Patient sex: M
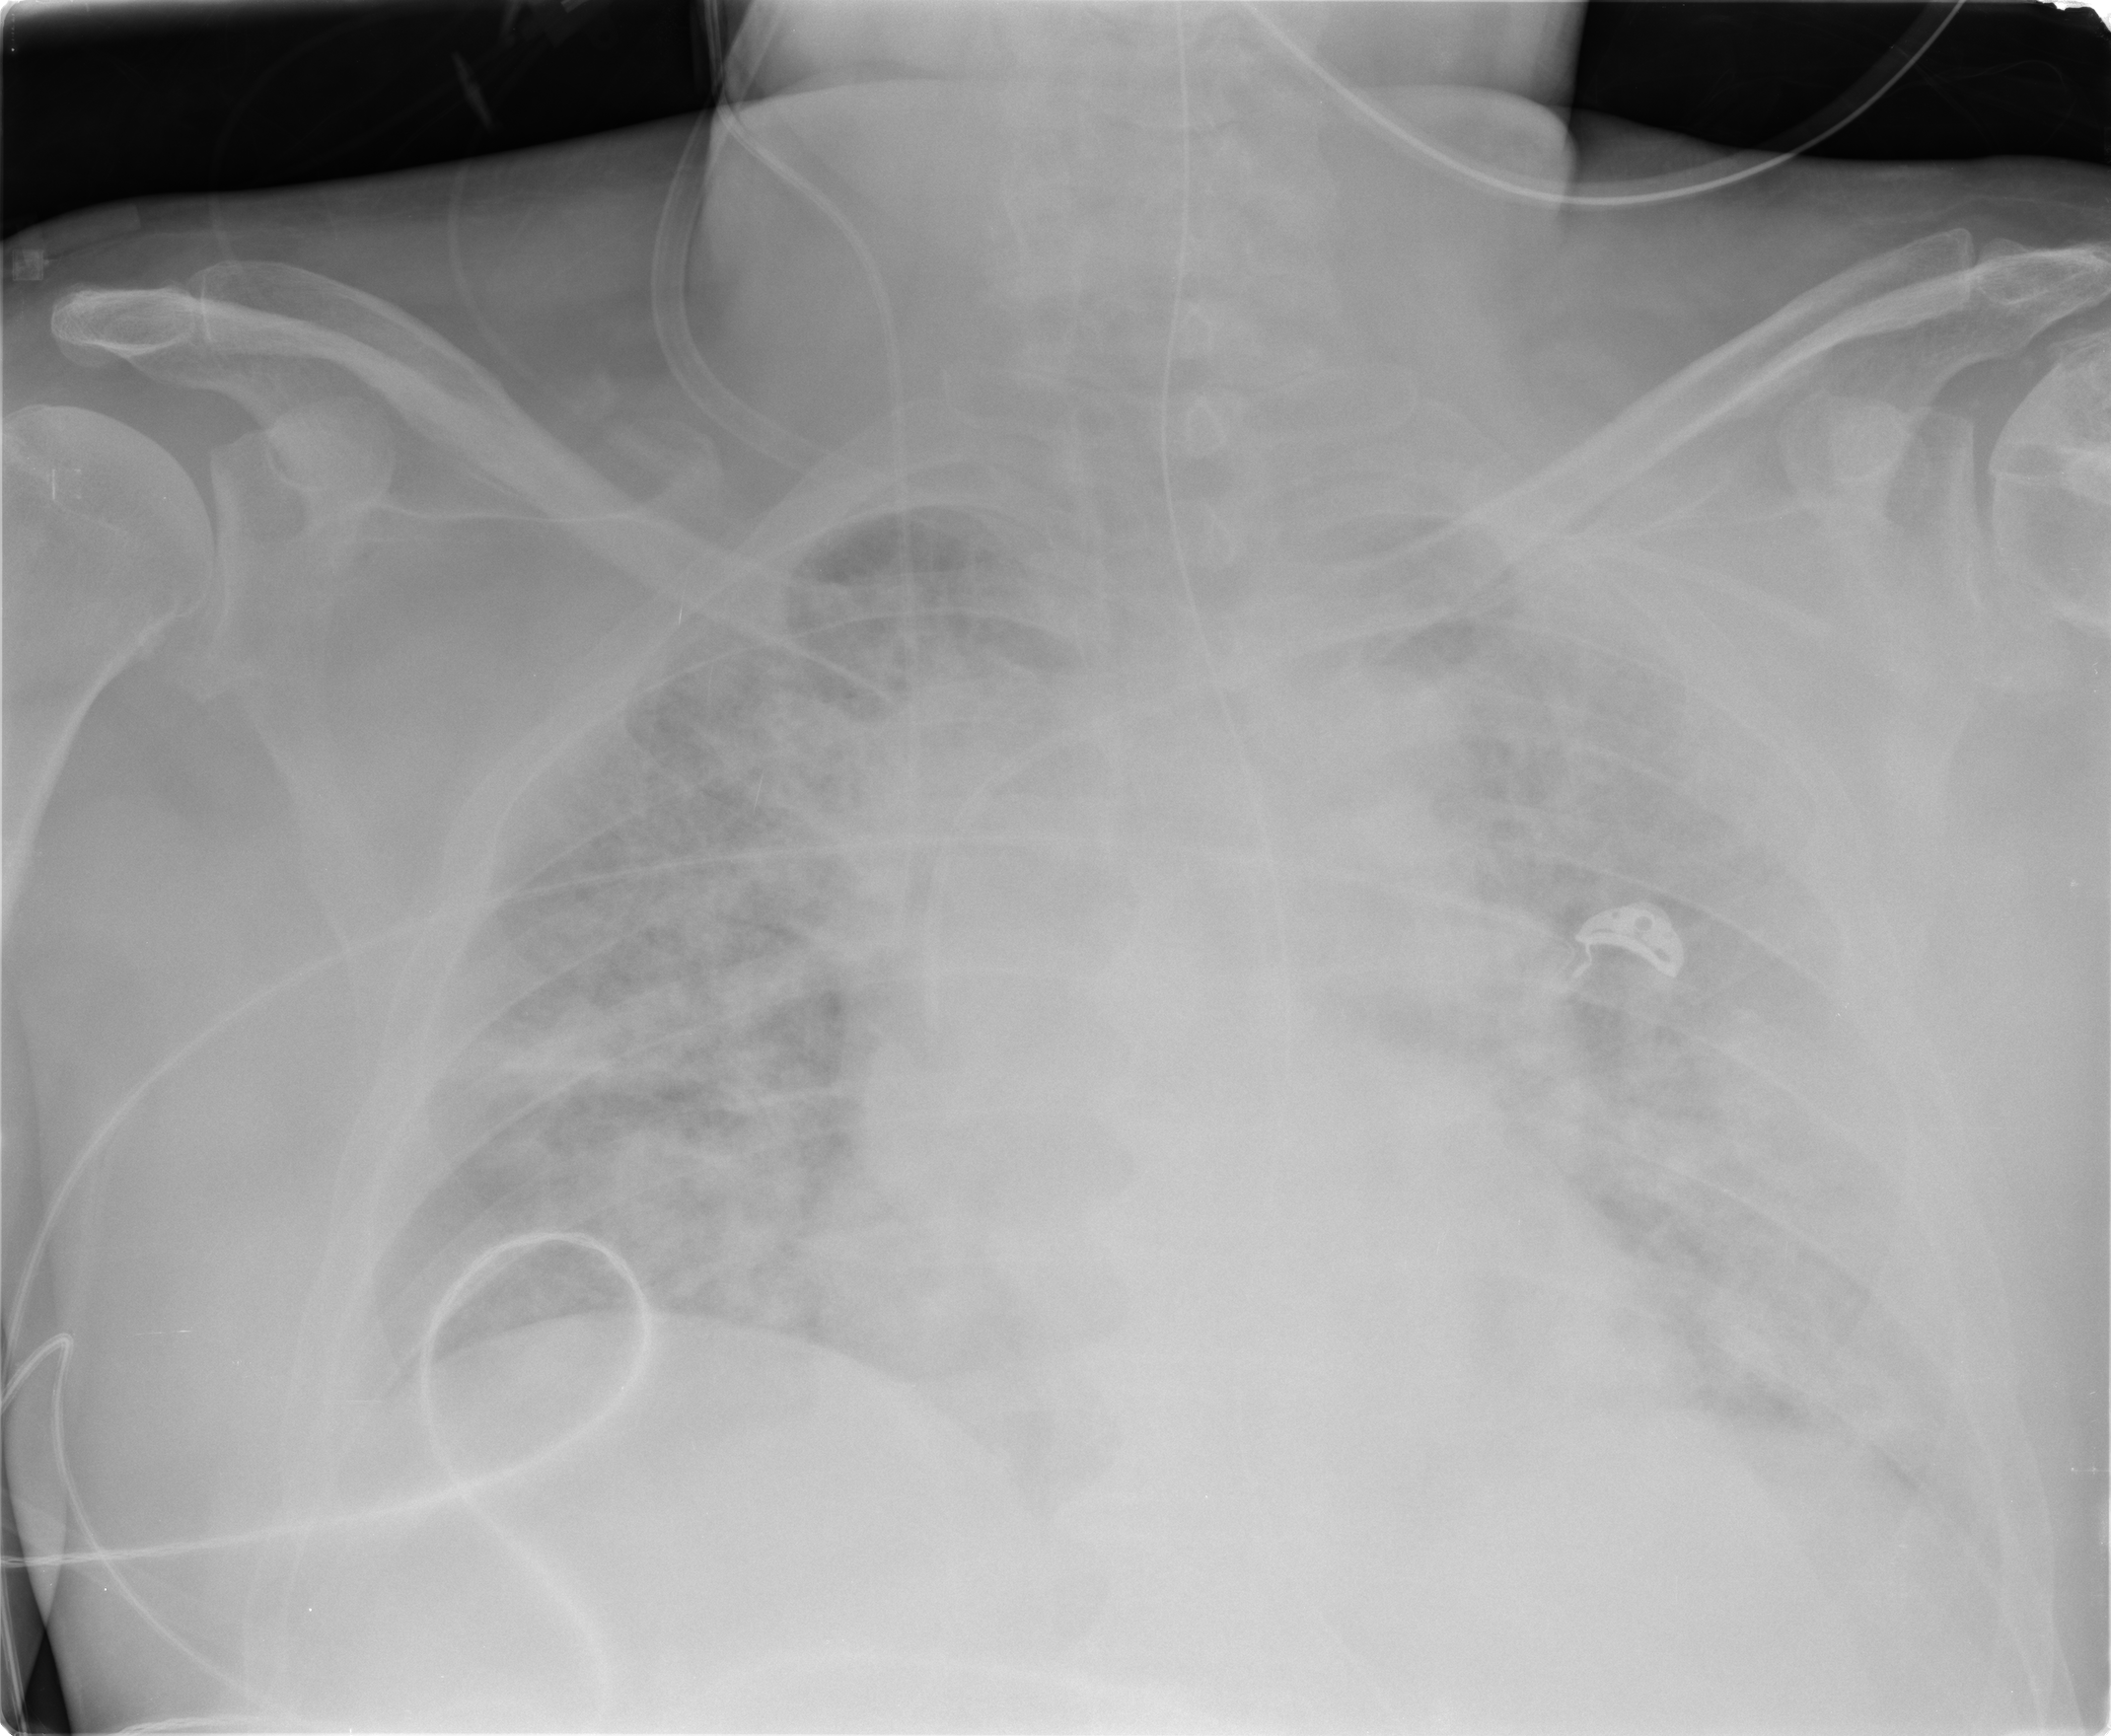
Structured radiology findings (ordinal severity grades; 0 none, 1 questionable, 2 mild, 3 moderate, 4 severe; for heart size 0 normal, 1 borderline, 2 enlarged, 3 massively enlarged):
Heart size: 2
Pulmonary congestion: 2
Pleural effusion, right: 1
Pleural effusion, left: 2
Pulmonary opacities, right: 4
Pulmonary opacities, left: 4
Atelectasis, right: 1
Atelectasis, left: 2